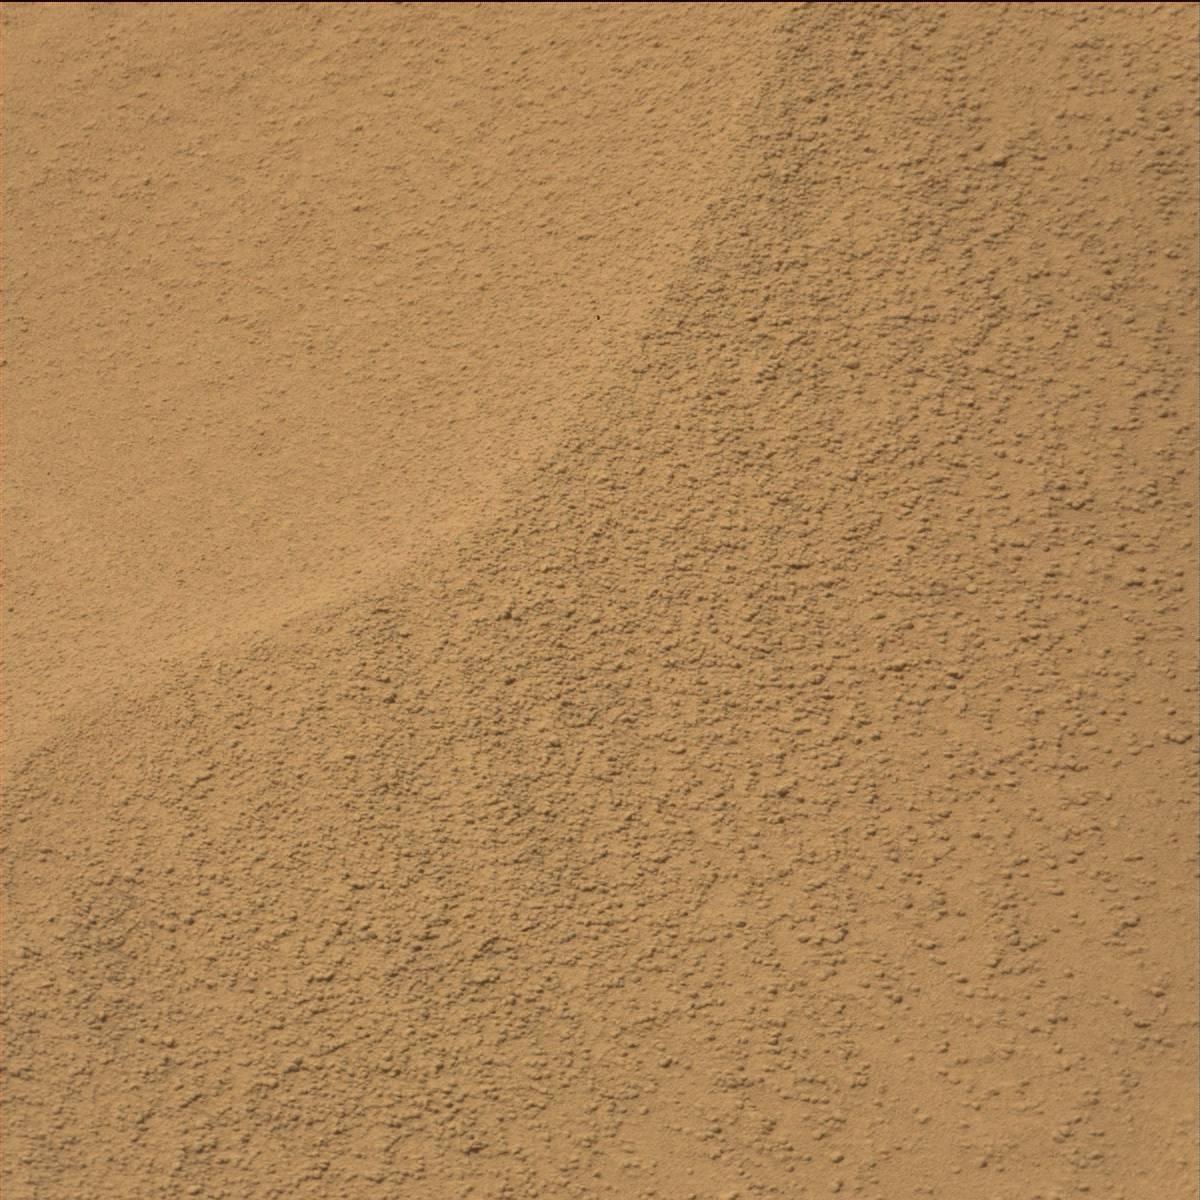
Terrain classes present: Sand / Soil